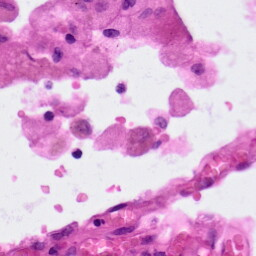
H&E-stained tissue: Lung